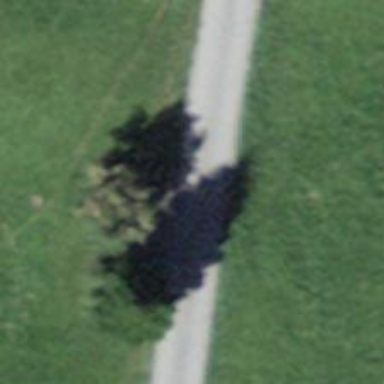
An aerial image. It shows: Brown bench.